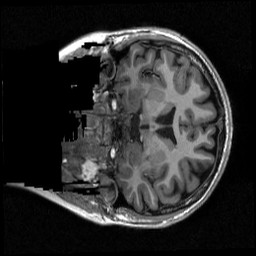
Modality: T1w
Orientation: coronal
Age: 22
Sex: female
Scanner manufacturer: siemens
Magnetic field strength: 3 T
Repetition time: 2.3 s
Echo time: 0.00298 s